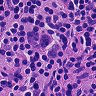
Metastatic tissue present: yes